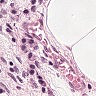
Metastatic tissue present: no